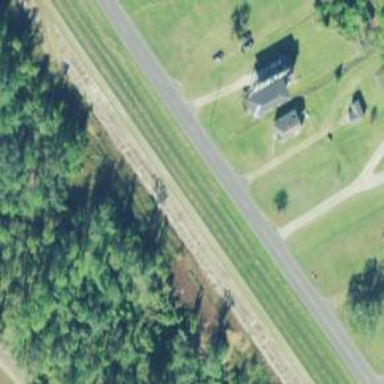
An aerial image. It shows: Driveway.